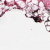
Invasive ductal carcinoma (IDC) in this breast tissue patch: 0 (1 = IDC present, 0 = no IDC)